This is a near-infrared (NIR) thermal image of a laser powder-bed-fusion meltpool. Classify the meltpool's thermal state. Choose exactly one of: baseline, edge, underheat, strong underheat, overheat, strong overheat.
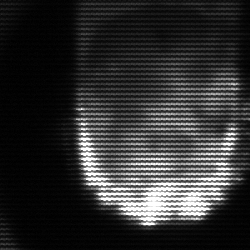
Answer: baseline